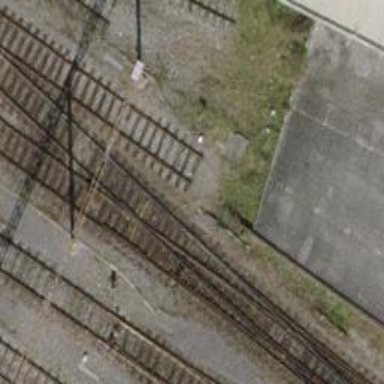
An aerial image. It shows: Railway yard with one track.